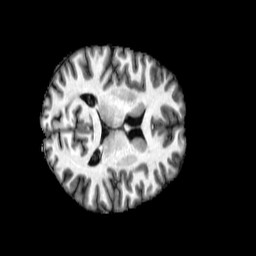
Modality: T1w
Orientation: axial
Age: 31
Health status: healthy
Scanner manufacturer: philips
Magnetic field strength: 3 T
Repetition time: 0.00786 s
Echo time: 0.003609 s